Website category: auto
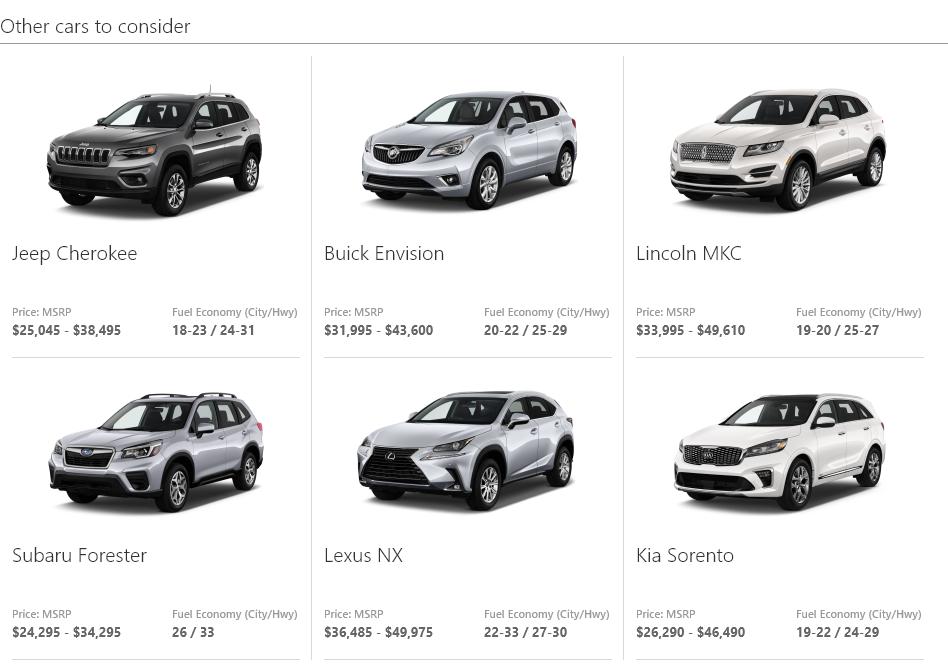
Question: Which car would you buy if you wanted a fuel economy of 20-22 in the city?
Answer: Buick Envision

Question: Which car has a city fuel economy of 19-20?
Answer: Lincoln MKC

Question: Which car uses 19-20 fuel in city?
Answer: Lincoln MKC

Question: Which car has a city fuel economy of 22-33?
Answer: Lexus NX

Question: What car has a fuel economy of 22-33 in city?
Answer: Lexus NX

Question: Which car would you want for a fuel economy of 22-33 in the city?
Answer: Lexus NX

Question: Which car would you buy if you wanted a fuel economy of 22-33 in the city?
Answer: Lexus NX

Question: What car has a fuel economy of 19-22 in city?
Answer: Kia Sorento

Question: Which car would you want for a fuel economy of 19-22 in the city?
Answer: Kia Sorento

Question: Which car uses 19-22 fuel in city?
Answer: Kia Sorento

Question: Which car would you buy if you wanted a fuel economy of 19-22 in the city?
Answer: Kia Sorento

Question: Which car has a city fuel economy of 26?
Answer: Subaru Forester

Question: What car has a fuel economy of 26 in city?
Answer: Subaru Forester

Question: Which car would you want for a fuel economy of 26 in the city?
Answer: Subaru Forester

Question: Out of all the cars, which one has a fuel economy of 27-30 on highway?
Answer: Lexus NX

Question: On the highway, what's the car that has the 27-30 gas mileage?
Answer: Lexus NX

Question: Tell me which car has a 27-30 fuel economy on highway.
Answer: Lexus NX

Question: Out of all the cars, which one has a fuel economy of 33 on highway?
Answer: Subaru Forester

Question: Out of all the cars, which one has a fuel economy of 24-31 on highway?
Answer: Jeep Cherokee

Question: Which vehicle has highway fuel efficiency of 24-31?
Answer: Jeep Cherokee

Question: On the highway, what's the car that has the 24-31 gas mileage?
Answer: Jeep Cherokee

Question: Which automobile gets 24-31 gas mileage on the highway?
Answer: Jeep Cherokee

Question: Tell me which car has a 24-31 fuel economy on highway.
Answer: Jeep Cherokee

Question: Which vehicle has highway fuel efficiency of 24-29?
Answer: Kia Sorento

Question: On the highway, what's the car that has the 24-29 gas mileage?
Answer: Kia Sorento

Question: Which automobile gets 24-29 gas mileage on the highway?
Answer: Kia Sorento

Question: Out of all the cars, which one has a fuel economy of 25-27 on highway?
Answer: Lincoln MKC

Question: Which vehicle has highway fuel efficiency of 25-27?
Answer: Lincoln MKC

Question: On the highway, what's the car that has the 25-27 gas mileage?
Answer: Lincoln MKC

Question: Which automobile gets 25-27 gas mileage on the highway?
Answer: Lincoln MKC

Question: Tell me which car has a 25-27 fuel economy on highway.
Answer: Lincoln MKC